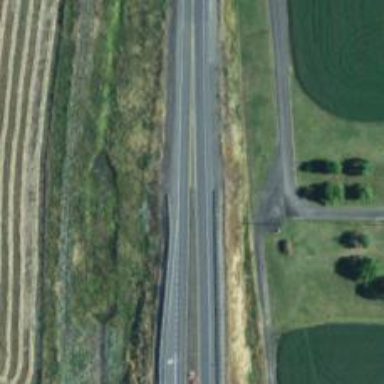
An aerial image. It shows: Asphalt trunk highway.